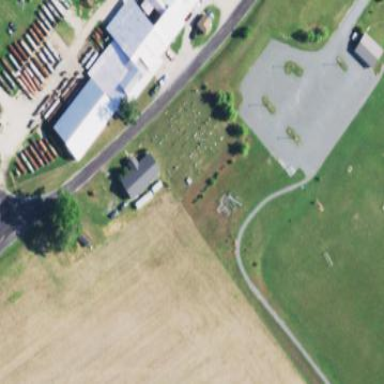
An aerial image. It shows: Graveyard.